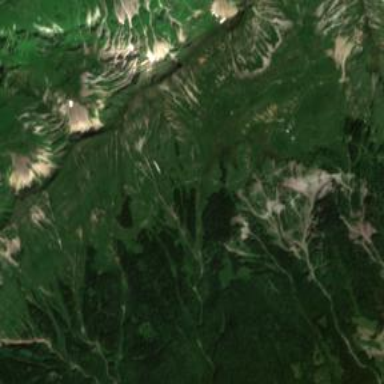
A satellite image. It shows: Majestic peak in the wilderness.